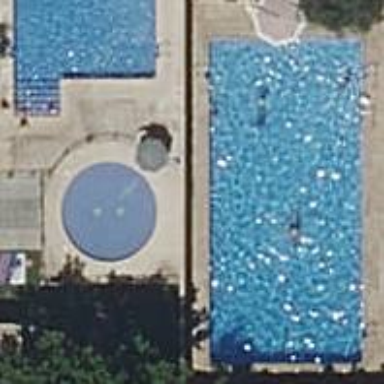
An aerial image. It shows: Swimming pool located in leisure land.